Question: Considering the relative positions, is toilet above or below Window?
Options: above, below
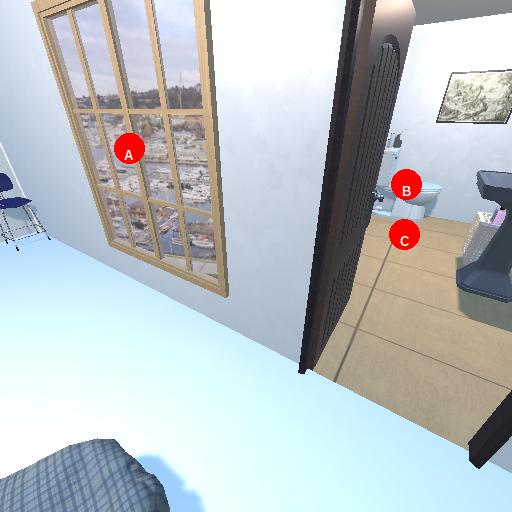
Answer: above